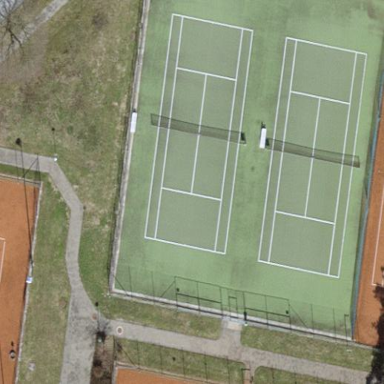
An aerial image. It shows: Tennis court on pitch designated for leisure land.